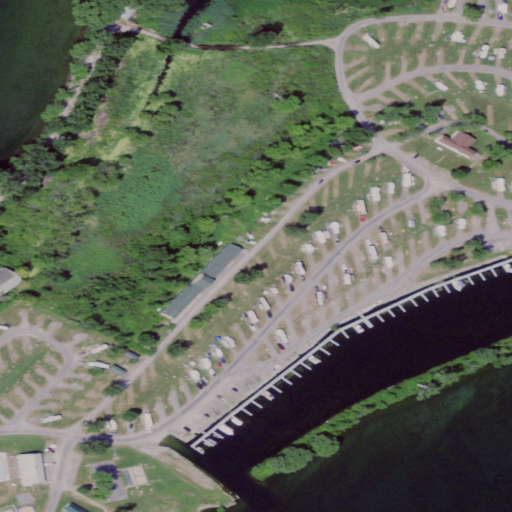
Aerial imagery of island in New York named Association Island containing medium intensity development, open water, herbaceous wetlands, high intensity development, pasture, low intensity development, woody wetlands, grassland, shrub, open development, and barren land